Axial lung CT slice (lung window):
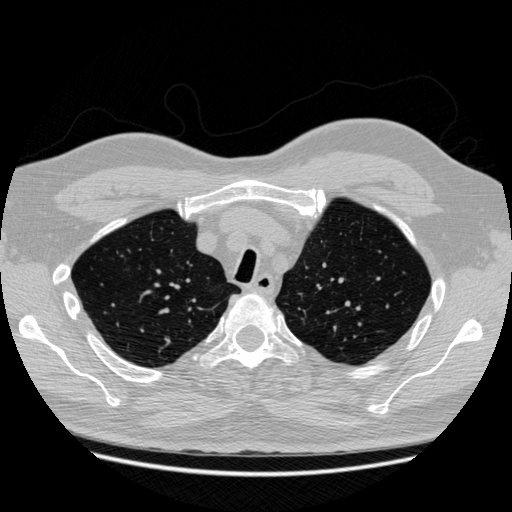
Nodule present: no